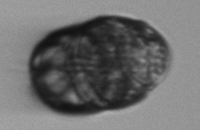
Label: Margalefidinium